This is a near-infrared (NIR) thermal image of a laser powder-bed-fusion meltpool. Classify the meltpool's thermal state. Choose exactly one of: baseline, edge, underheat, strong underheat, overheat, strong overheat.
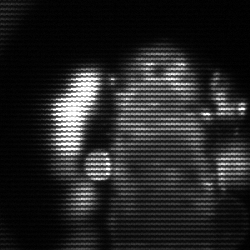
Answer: strong underheat